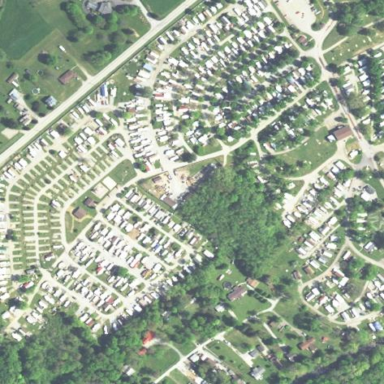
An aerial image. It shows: Campsite for tourism.